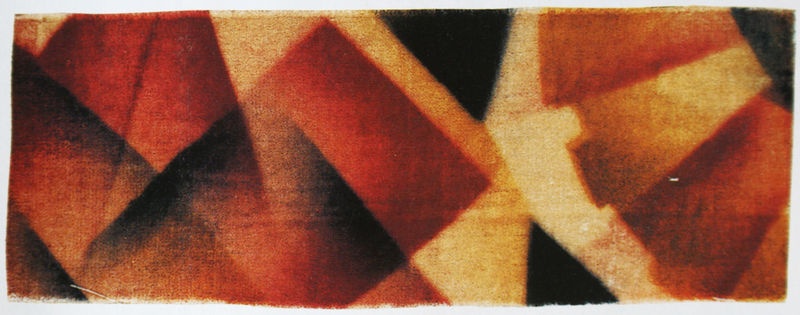
Titel: Stoffmusterentwurf "Zahnradelement"
Künstler: Ljudmila Majakowskaja
Standort: Moskau
Institution: Majakowskij-Museum
Schlagwörter: weiß, gelb, schwarz, rot, rahmen, fransen, stoff, seide, rand, querformat, eckig, rechteck, übergang, schraffur, übergänge, quadrate, rechteckig